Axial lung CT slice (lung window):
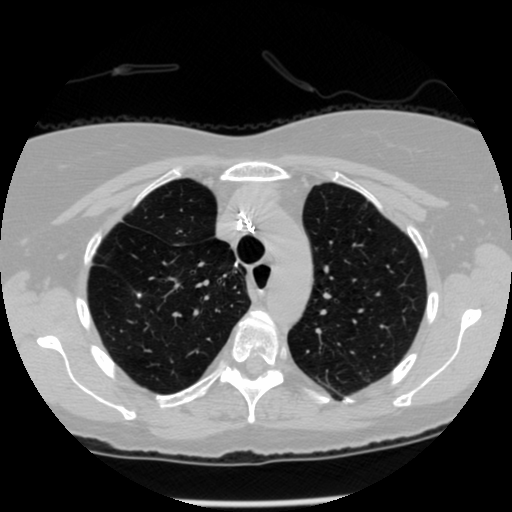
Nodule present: no